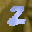
Label: 2